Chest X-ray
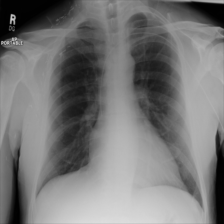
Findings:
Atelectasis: negative
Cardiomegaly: negative
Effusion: negative
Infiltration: negative
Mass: negative
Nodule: negative
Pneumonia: negative
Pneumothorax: negative
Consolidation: negative
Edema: negative
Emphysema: negative
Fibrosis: negative
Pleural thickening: negative
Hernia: negative